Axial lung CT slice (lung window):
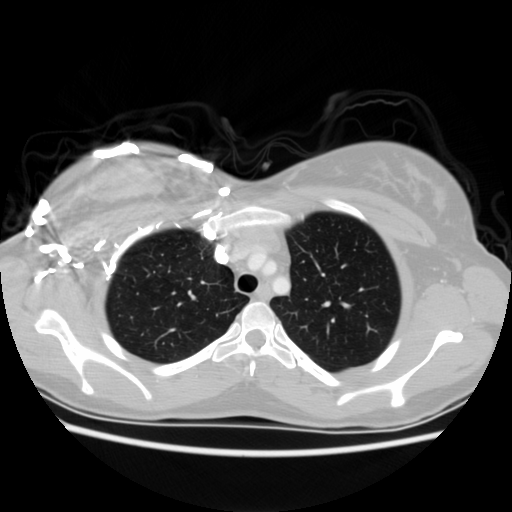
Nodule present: no